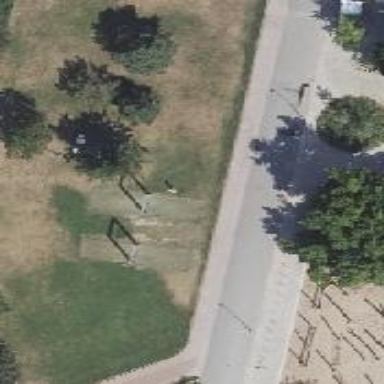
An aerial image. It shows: Playground with swings.